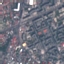
Land use / land cover class: Residential